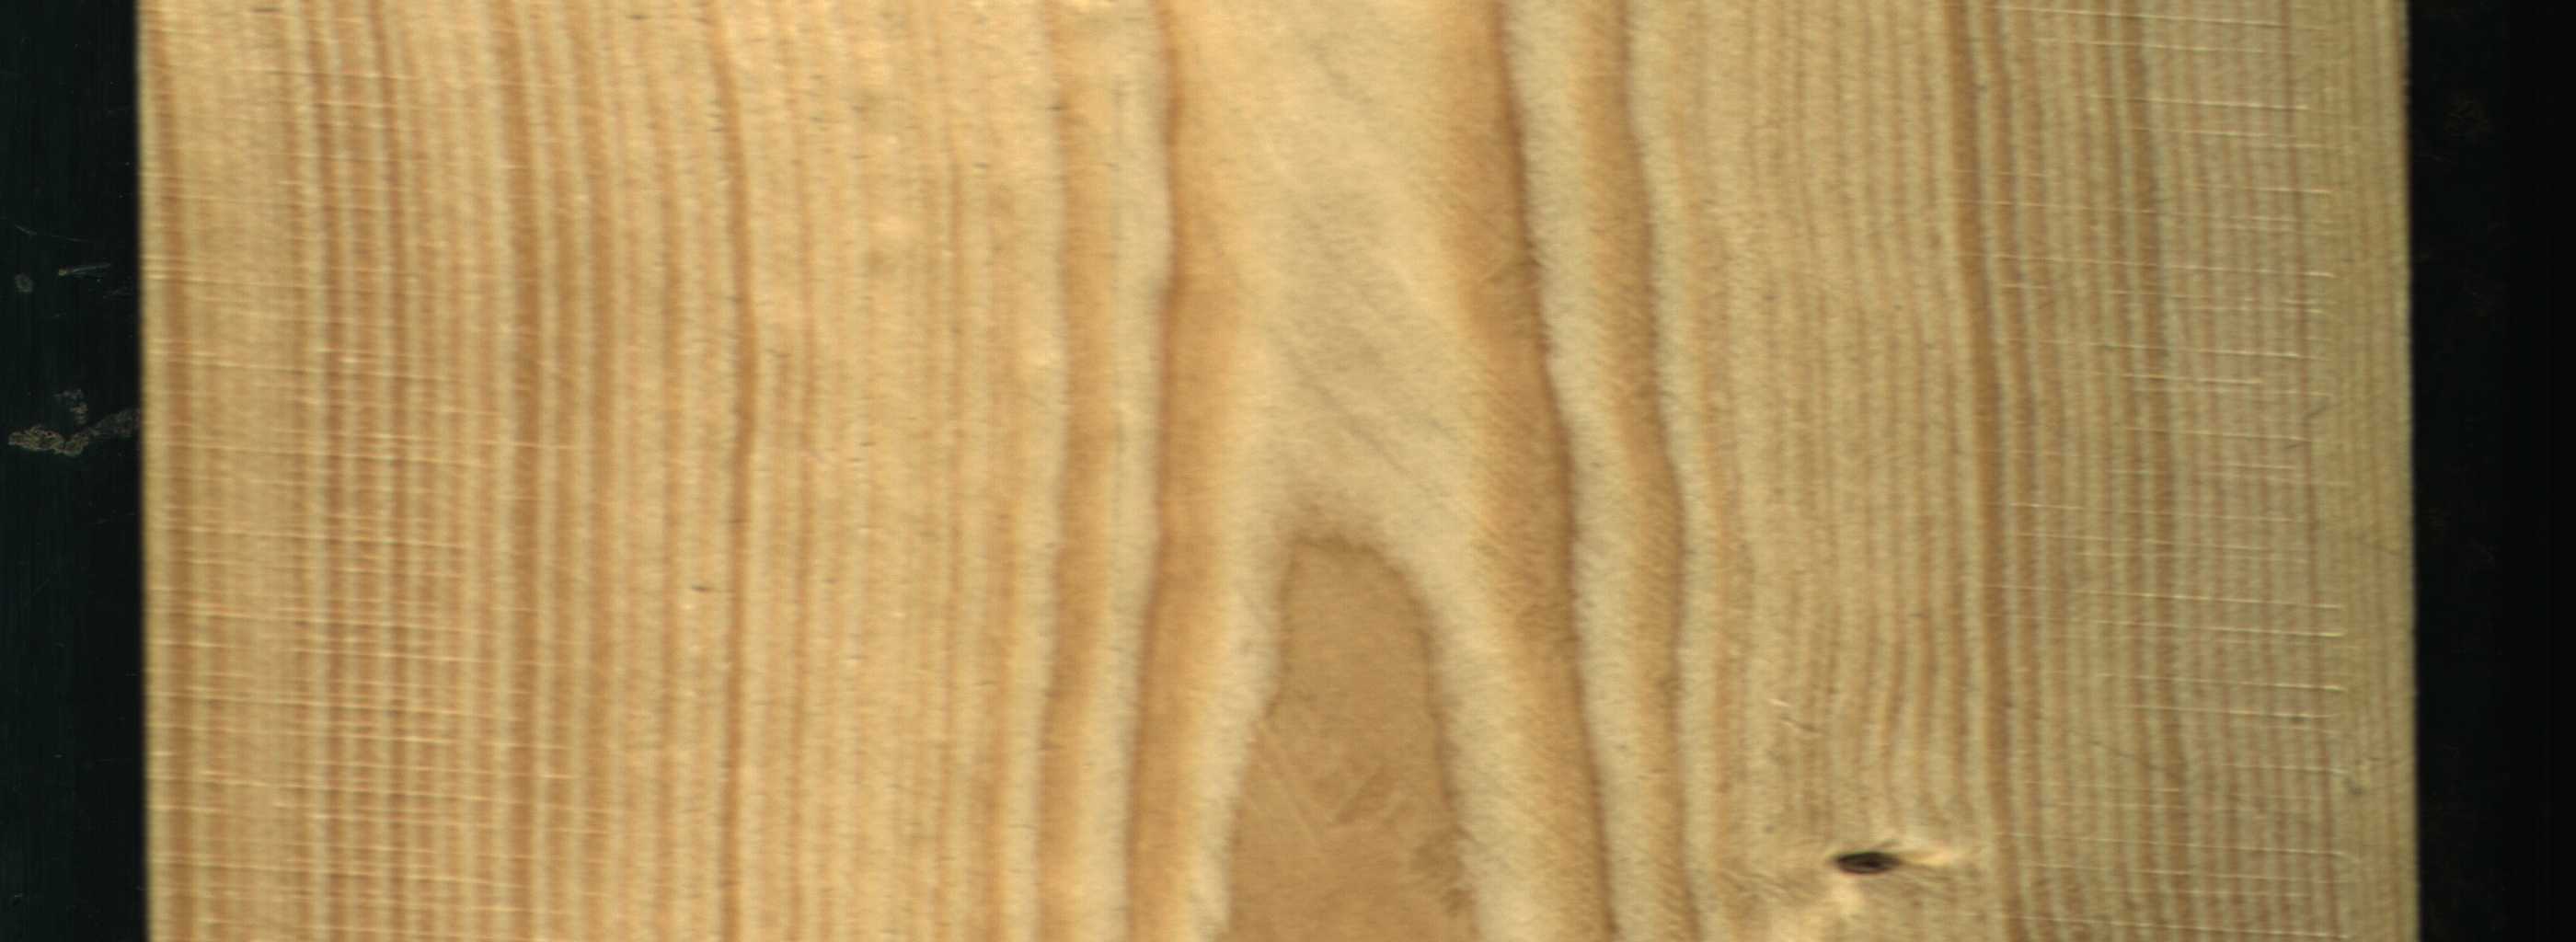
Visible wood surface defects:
Dead_Knot